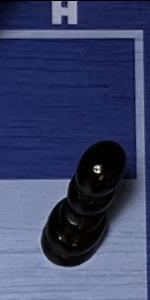
Label: Pawn_Black